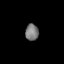
Tissue: lung
Cell type: Epithelial cells
Senescence score: 0.2294
Nuclear area (px): 216
Mean DAPI intensity: 119.731